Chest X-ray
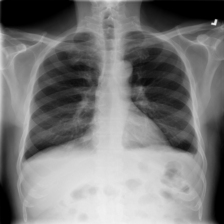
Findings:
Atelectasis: negative
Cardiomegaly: negative
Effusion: positive
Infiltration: negative
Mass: negative
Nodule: negative
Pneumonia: negative
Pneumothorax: negative
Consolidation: negative
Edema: negative
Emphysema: negative
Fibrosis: negative
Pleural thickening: negative
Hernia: negative